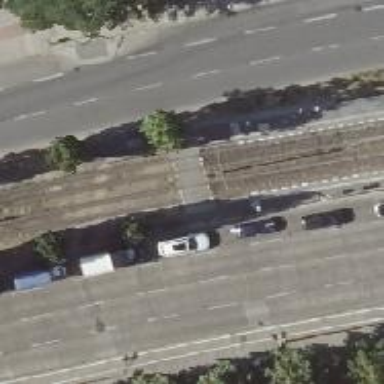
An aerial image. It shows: Asphalt footway with uncontrolled crossing that includes pedestrian island.